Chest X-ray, AP view. Patient: 35 years old, sex M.
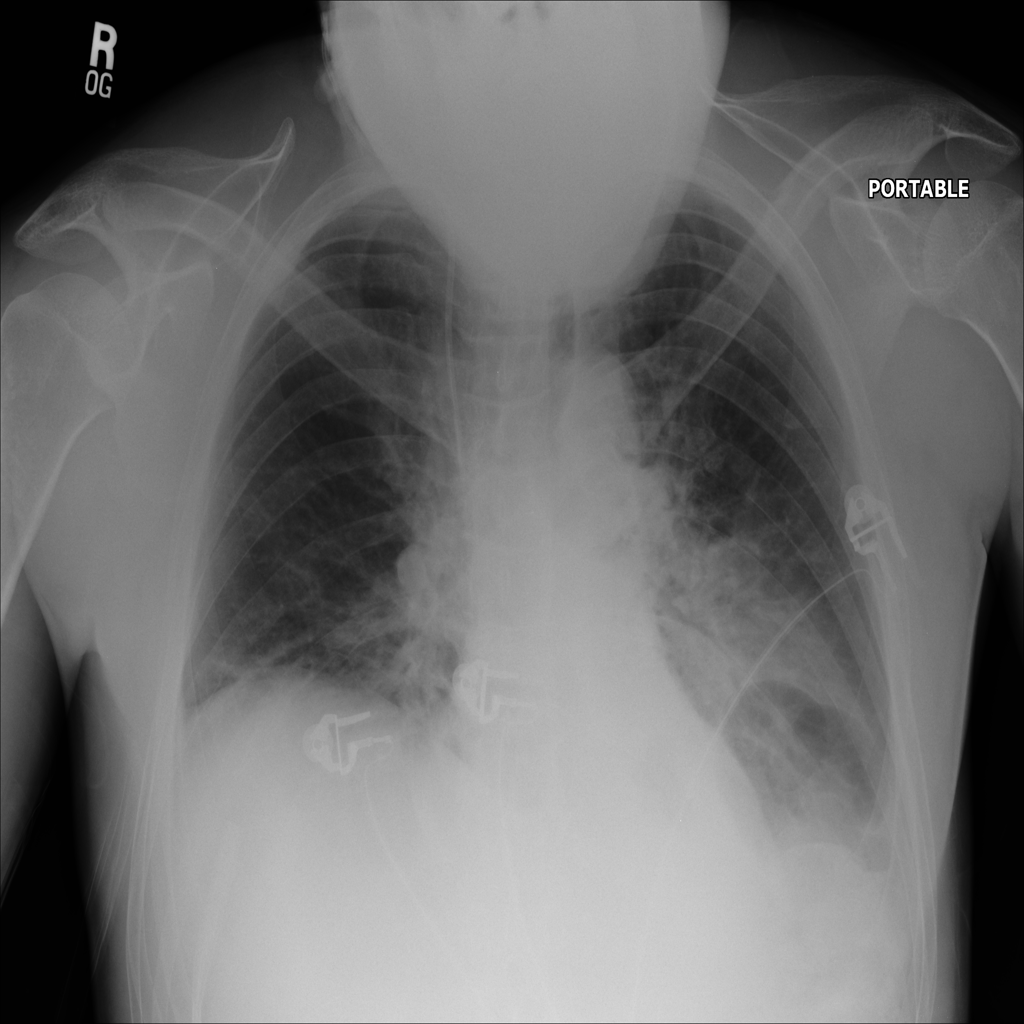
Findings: Atelectasis, Consolidation